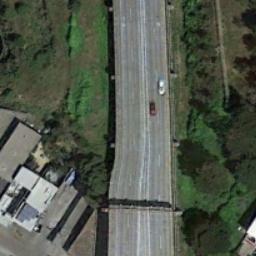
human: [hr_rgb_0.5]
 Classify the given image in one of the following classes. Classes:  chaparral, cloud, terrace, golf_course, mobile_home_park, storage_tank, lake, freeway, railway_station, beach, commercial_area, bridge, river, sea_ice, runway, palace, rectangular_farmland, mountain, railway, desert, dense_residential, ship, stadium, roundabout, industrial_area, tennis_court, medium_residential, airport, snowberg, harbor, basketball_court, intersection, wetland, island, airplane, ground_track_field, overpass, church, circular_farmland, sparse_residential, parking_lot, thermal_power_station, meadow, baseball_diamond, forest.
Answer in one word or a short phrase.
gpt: freeway